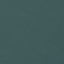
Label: SeaLake